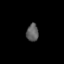
Tissue: lung
Cell type: Endothelial cells
Senescence score: 0.5727
Nuclear area (px): 206
Mean DAPI intensity: 94.971